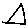
Label: triangle